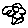
Label: flower